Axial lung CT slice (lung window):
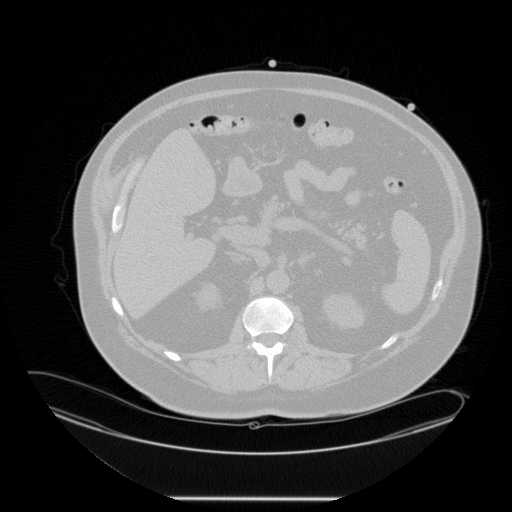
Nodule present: no